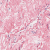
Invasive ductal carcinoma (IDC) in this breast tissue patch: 0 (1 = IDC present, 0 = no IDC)